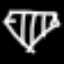
Label: diamond